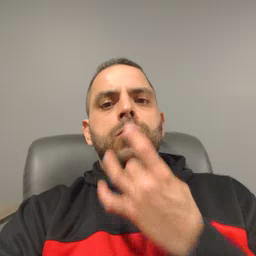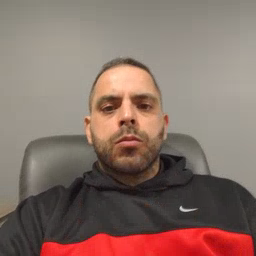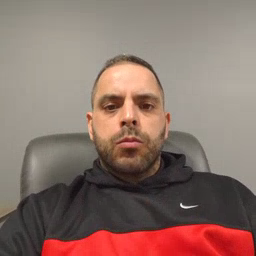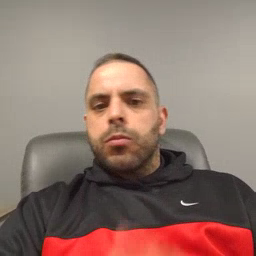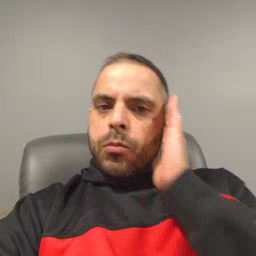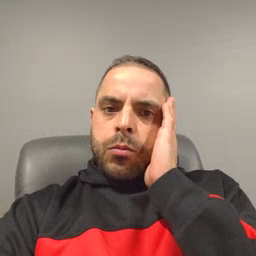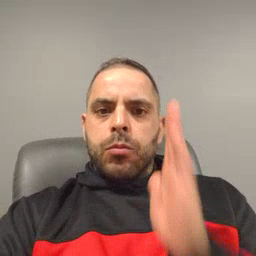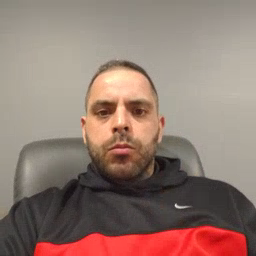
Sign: bed